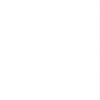
Label: dusty